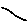
Label: line